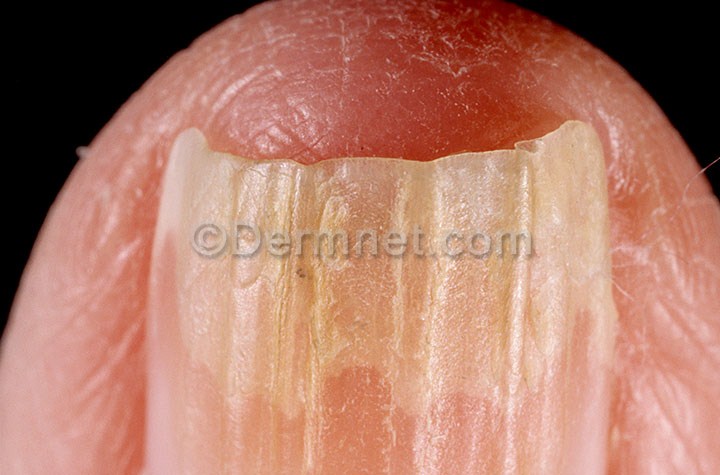
Disease: Nail Fungus and other Nail Disease